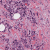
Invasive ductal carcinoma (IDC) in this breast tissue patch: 1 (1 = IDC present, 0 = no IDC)